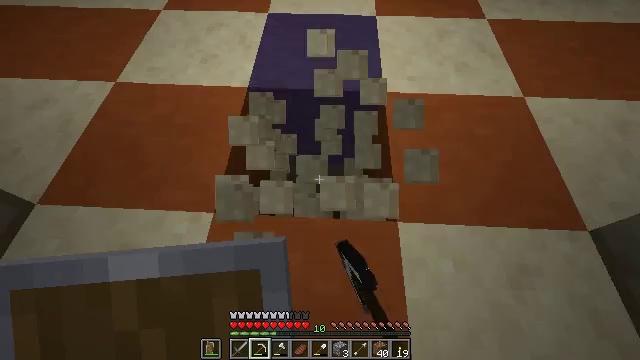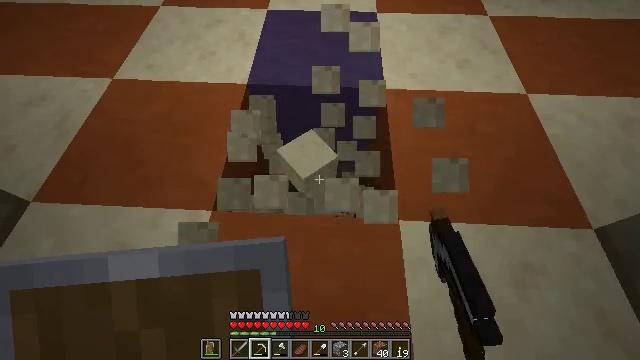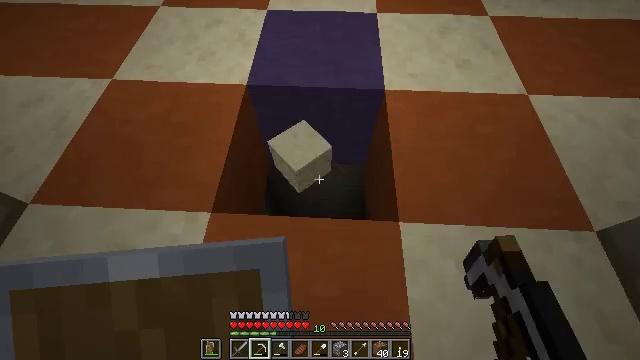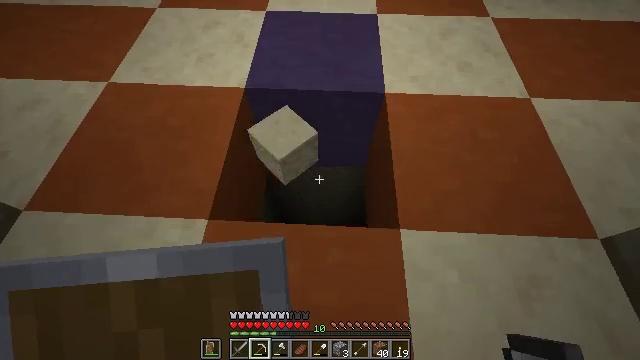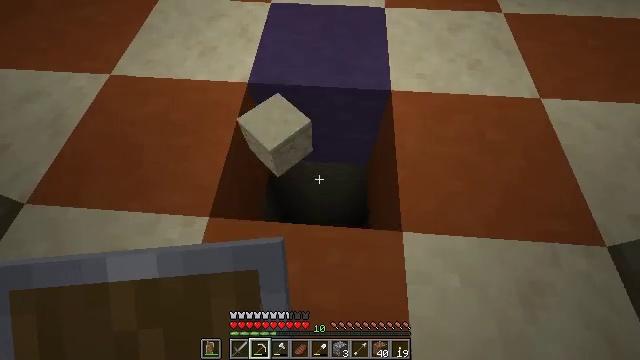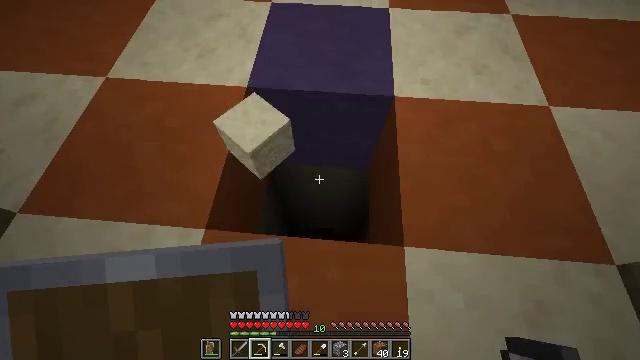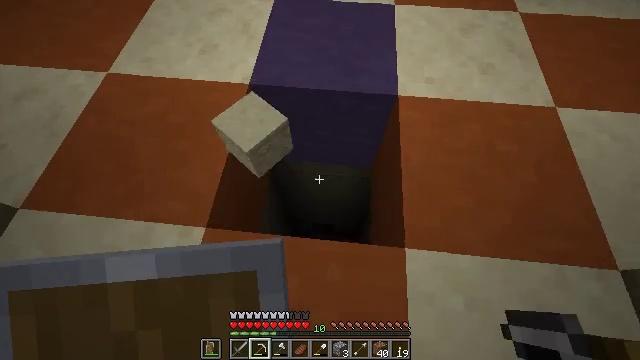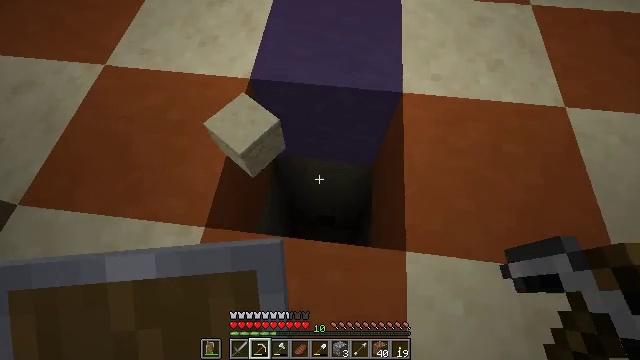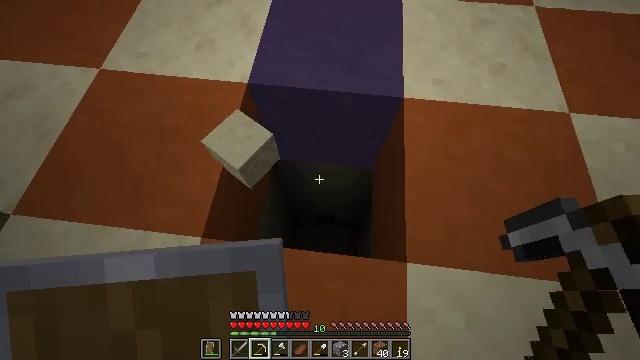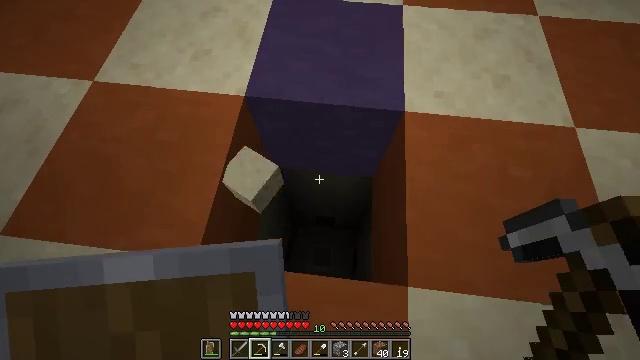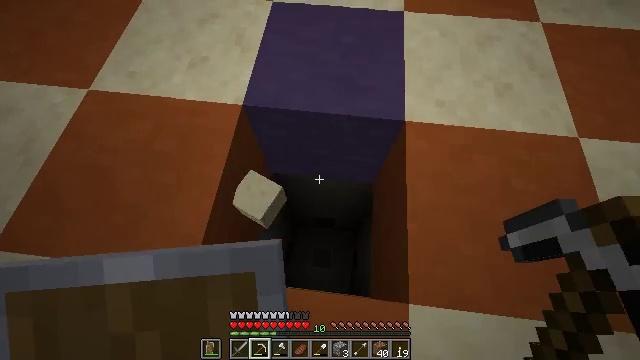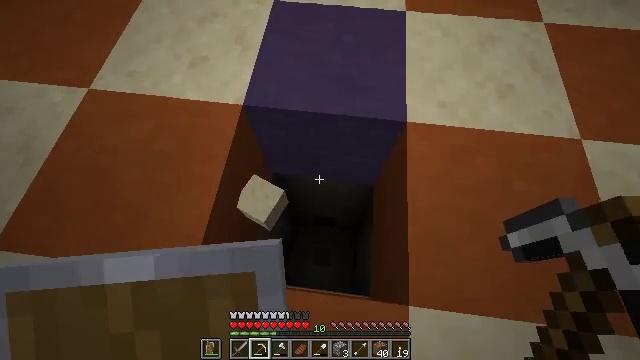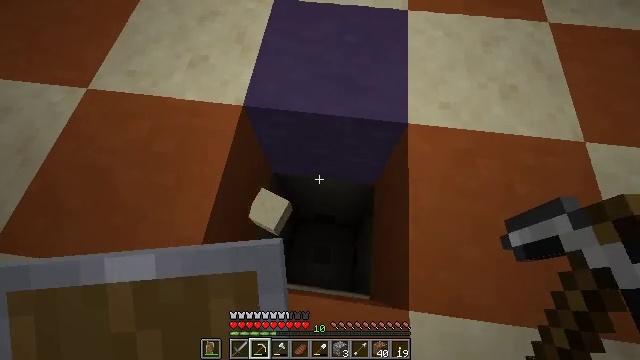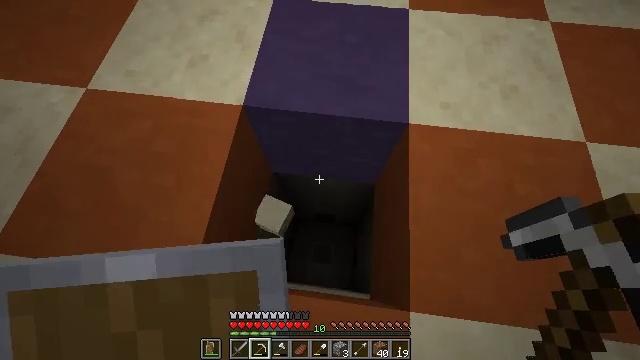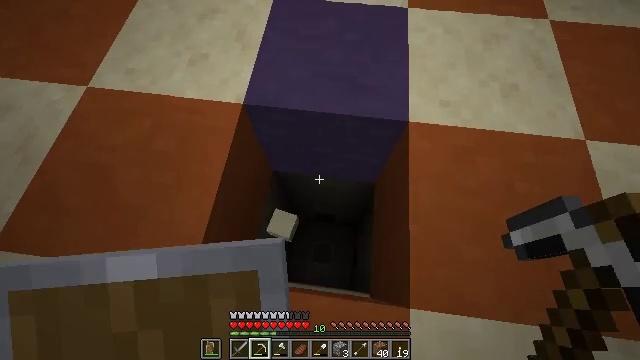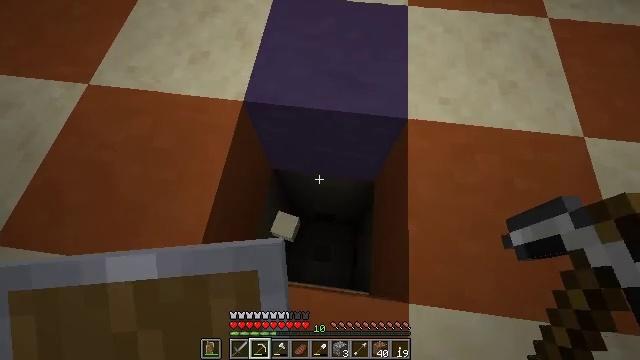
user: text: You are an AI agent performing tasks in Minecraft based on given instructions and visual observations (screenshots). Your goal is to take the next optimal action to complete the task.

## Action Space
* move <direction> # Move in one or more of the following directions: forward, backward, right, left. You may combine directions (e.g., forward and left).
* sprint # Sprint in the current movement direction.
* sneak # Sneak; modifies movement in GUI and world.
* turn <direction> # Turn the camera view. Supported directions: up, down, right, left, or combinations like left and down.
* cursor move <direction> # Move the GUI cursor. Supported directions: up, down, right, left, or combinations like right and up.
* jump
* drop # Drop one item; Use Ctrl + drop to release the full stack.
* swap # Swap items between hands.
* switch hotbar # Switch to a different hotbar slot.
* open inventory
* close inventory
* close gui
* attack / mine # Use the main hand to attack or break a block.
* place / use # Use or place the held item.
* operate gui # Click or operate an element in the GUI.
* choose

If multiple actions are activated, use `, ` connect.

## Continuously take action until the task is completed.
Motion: motion action
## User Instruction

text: Dig out the orange terracotta.
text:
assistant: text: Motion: sneak, attack / mine
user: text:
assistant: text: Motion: move forward, sneak, attack / mine
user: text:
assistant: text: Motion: move forward, sneak, attack / mine
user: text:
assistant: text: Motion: move forward, sneak, turn left and down, attack / mine
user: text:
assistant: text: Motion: move forward, sneak
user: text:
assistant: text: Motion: move forward, sneak
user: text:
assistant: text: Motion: move forward, sneak, turn down
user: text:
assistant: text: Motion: move forward, sneak
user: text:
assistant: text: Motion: move forward, sneak
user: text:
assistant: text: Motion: move forward, sneak
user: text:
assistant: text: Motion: sneak
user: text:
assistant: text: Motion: sneak
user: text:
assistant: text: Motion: sneak
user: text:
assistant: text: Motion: move back, sneak
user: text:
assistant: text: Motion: move back, sneak
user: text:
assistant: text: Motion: move back, sneak
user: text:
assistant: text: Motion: move back, sneak
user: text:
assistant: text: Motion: move back, sneak
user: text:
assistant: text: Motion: move back, sneak
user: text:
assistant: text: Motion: move back, sneak
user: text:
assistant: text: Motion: move back, sneak
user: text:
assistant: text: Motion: sneak
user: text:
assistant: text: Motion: sneak
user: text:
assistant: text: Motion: sneak
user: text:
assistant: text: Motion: move forward, sneak
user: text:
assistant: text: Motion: move forward, sneak, turn left and down
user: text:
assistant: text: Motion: move forward, sneak, turn down
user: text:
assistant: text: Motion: move forward, sneak, turn down
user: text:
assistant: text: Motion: move forward, sneak, turn down
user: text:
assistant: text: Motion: move forward, sneak